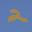
Label: 2